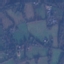
Land use / land cover: Pasture